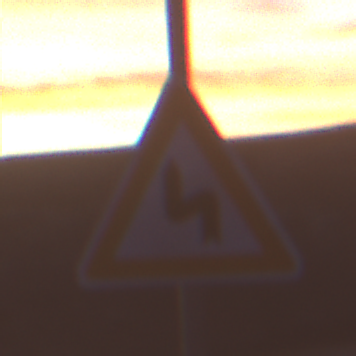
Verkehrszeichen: DoppelkurveZunaechstLinks
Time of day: Dawn
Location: Outdoor (Nature)
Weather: PartlyCloudy
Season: NotSpecified
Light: Natural